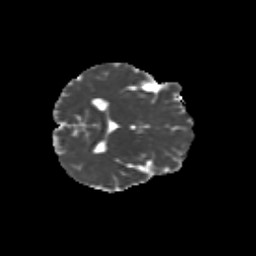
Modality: MD
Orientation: axial
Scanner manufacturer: siemens
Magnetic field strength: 3 T
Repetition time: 9.2 s
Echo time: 0.084 s